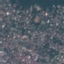
Label: Residential